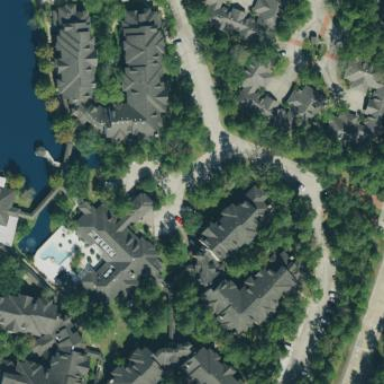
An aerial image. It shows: Residential area.